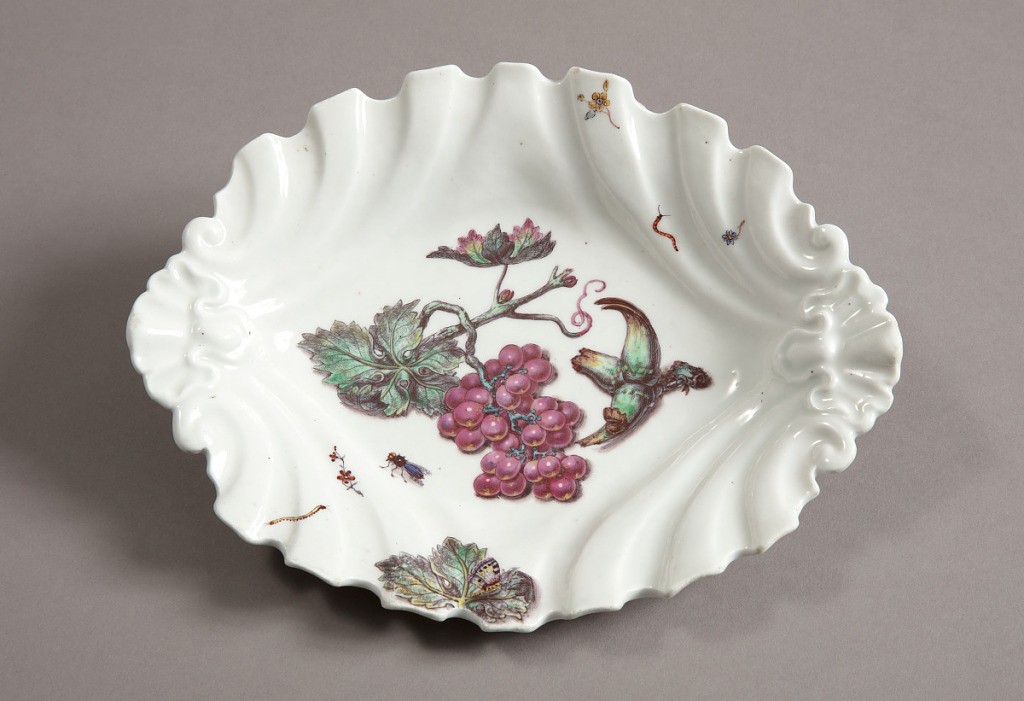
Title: Dish in Shape of a Silver Sauceboat Stand (One of a Pair)
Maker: Chelsea Porcelain Manufactory, English, 1745 – 1784
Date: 1750–1752
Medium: soft paste porcelain, vitreous enamel
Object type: dish
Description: Dish with scalloped edges in ovoid; at center, bunch of grapes on stem with leaves and insects.